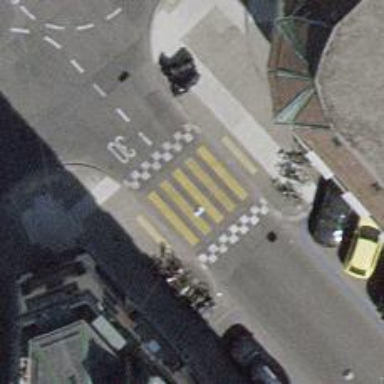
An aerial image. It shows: Uncontrolled zebra crossing with table for traffic calming.